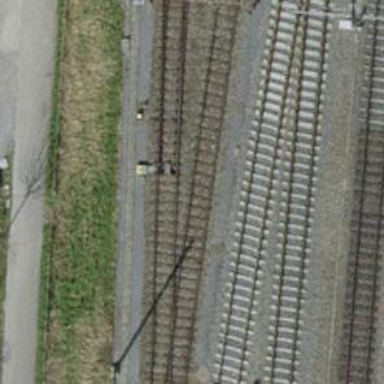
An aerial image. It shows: Railway siding with one electrified track and contact line.